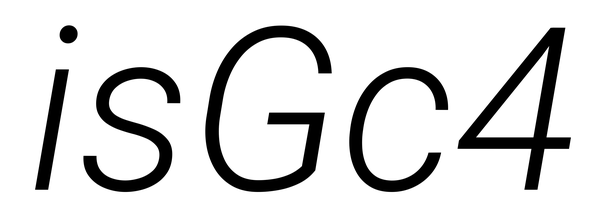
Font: Roboto-Italic_Light_Italic